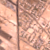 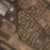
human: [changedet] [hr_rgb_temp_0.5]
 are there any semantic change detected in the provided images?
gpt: Some buildings were realized on the left of the vertical road.